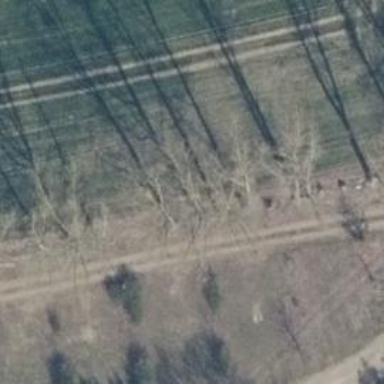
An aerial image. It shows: Row of trees in natural setting.